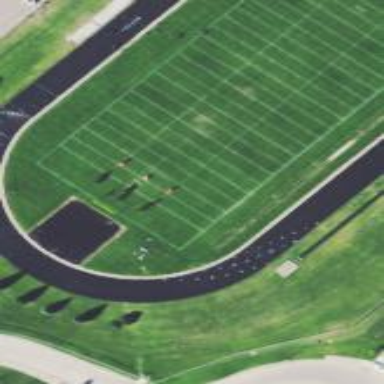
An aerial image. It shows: American football pitch for leisure and sport activities.